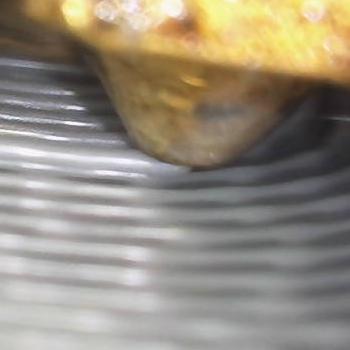
Flow rate: 100%